Aerial crown-view tile of a tropical tree (Barro Colorado Island, Panama), acquired 20250818:
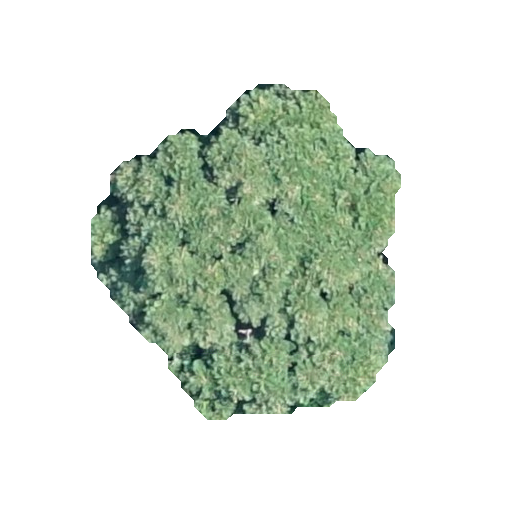
Species: Jacaranda copaia
GBIF accepted scientific name: Jacaranda copaia
Crown area: 107.277 m²